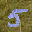
Label: 5